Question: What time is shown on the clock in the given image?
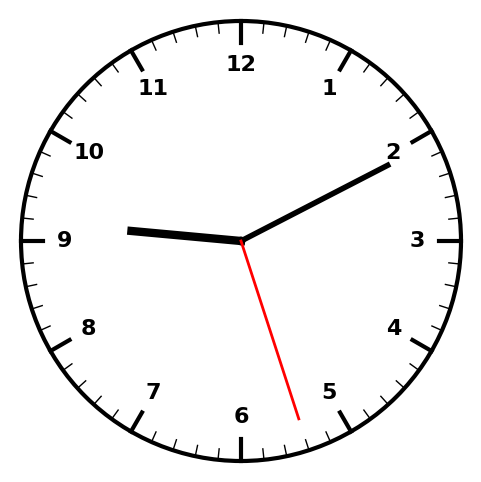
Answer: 09:10:27